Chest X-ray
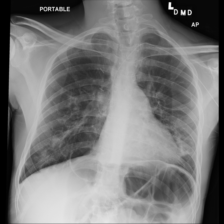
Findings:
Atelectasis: negative
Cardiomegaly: negative
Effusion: negative
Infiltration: negative
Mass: negative
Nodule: negative
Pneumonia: negative
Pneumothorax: negative
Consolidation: negative
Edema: negative
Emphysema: negative
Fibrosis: negative
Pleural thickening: negative
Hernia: negative